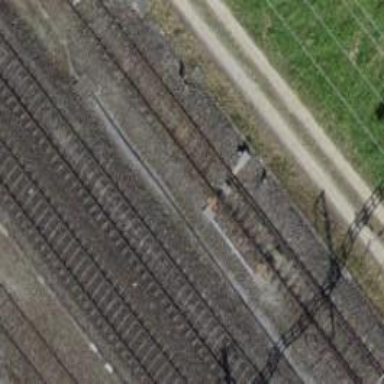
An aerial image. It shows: Railway switch.